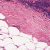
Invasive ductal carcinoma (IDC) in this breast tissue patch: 0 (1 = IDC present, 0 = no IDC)